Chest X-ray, PA view. Patient: 3 years old, sex F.
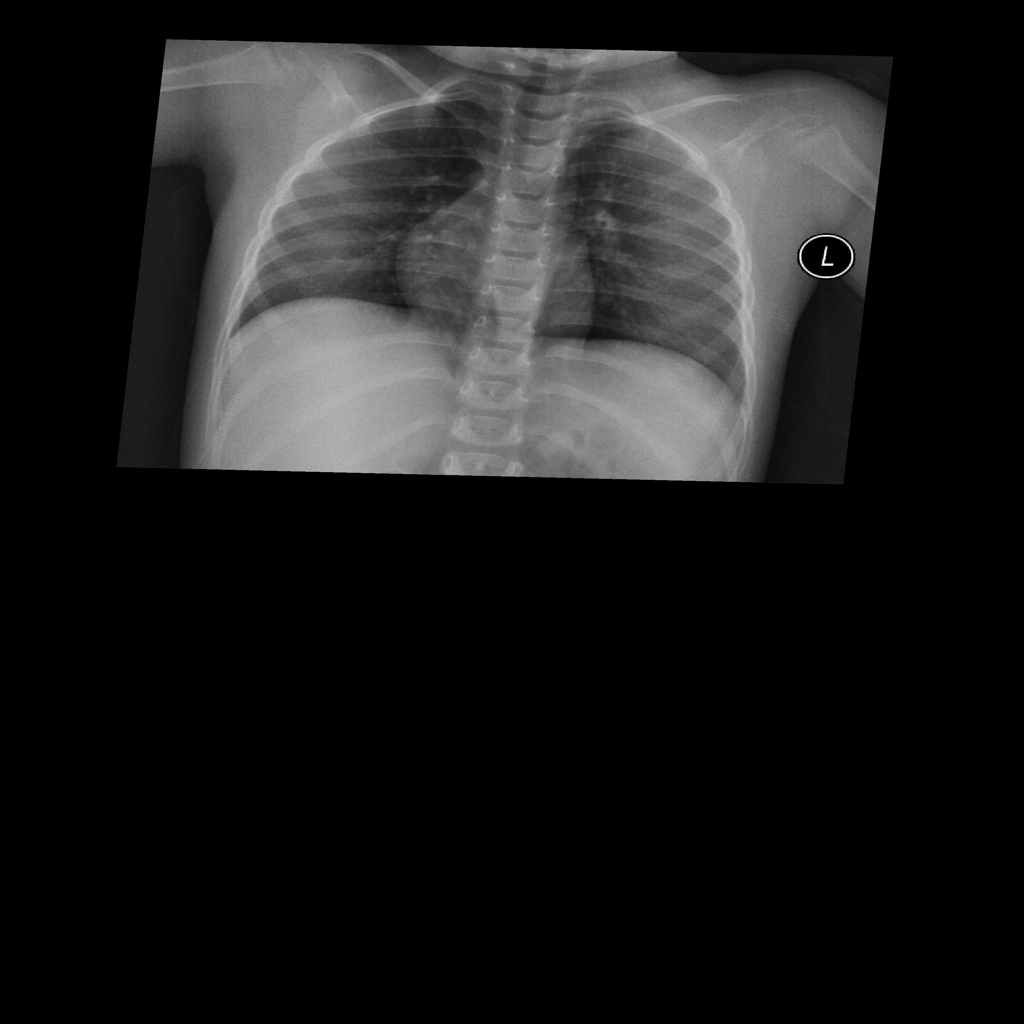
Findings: No Finding